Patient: sex M, age 49
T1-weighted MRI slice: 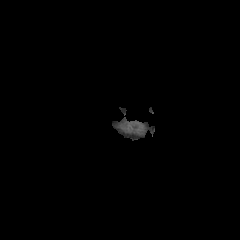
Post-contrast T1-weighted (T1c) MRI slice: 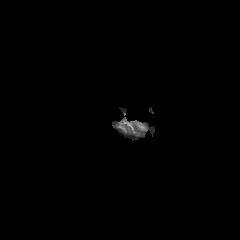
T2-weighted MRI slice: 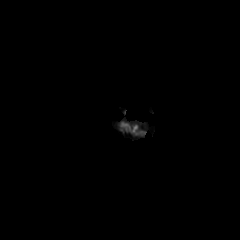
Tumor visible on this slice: no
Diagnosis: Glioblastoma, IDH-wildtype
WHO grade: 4